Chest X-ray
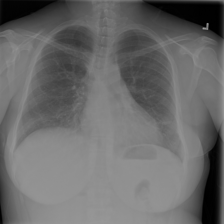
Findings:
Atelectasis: negative
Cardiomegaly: negative
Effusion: negative
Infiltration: negative
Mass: negative
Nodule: negative
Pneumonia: negative
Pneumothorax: negative
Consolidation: negative
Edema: negative
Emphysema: negative
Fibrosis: negative
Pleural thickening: negative
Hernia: negative